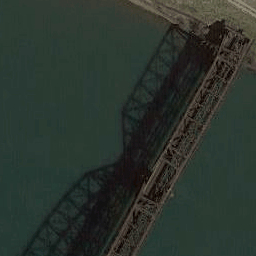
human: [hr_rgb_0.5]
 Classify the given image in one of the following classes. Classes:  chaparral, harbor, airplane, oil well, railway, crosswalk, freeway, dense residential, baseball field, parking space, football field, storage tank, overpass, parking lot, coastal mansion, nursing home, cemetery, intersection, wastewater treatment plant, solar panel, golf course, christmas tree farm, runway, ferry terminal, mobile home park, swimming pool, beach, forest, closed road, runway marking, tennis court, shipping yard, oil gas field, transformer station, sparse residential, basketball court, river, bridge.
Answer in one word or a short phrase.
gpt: bridge